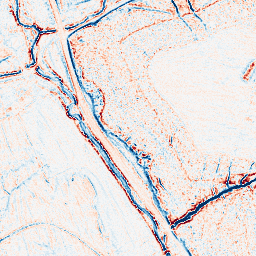
Category: edge_preserving
Decomposition family: anisotropic_diffusion
Decomposition parameters: iterations: 5
kappa: 50
gamma: 0.2
Upsampling method: quadratic
Upsampling parameters: scale: 2
Upsampling scale: 2